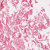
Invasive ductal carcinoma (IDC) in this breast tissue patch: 0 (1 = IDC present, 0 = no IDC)